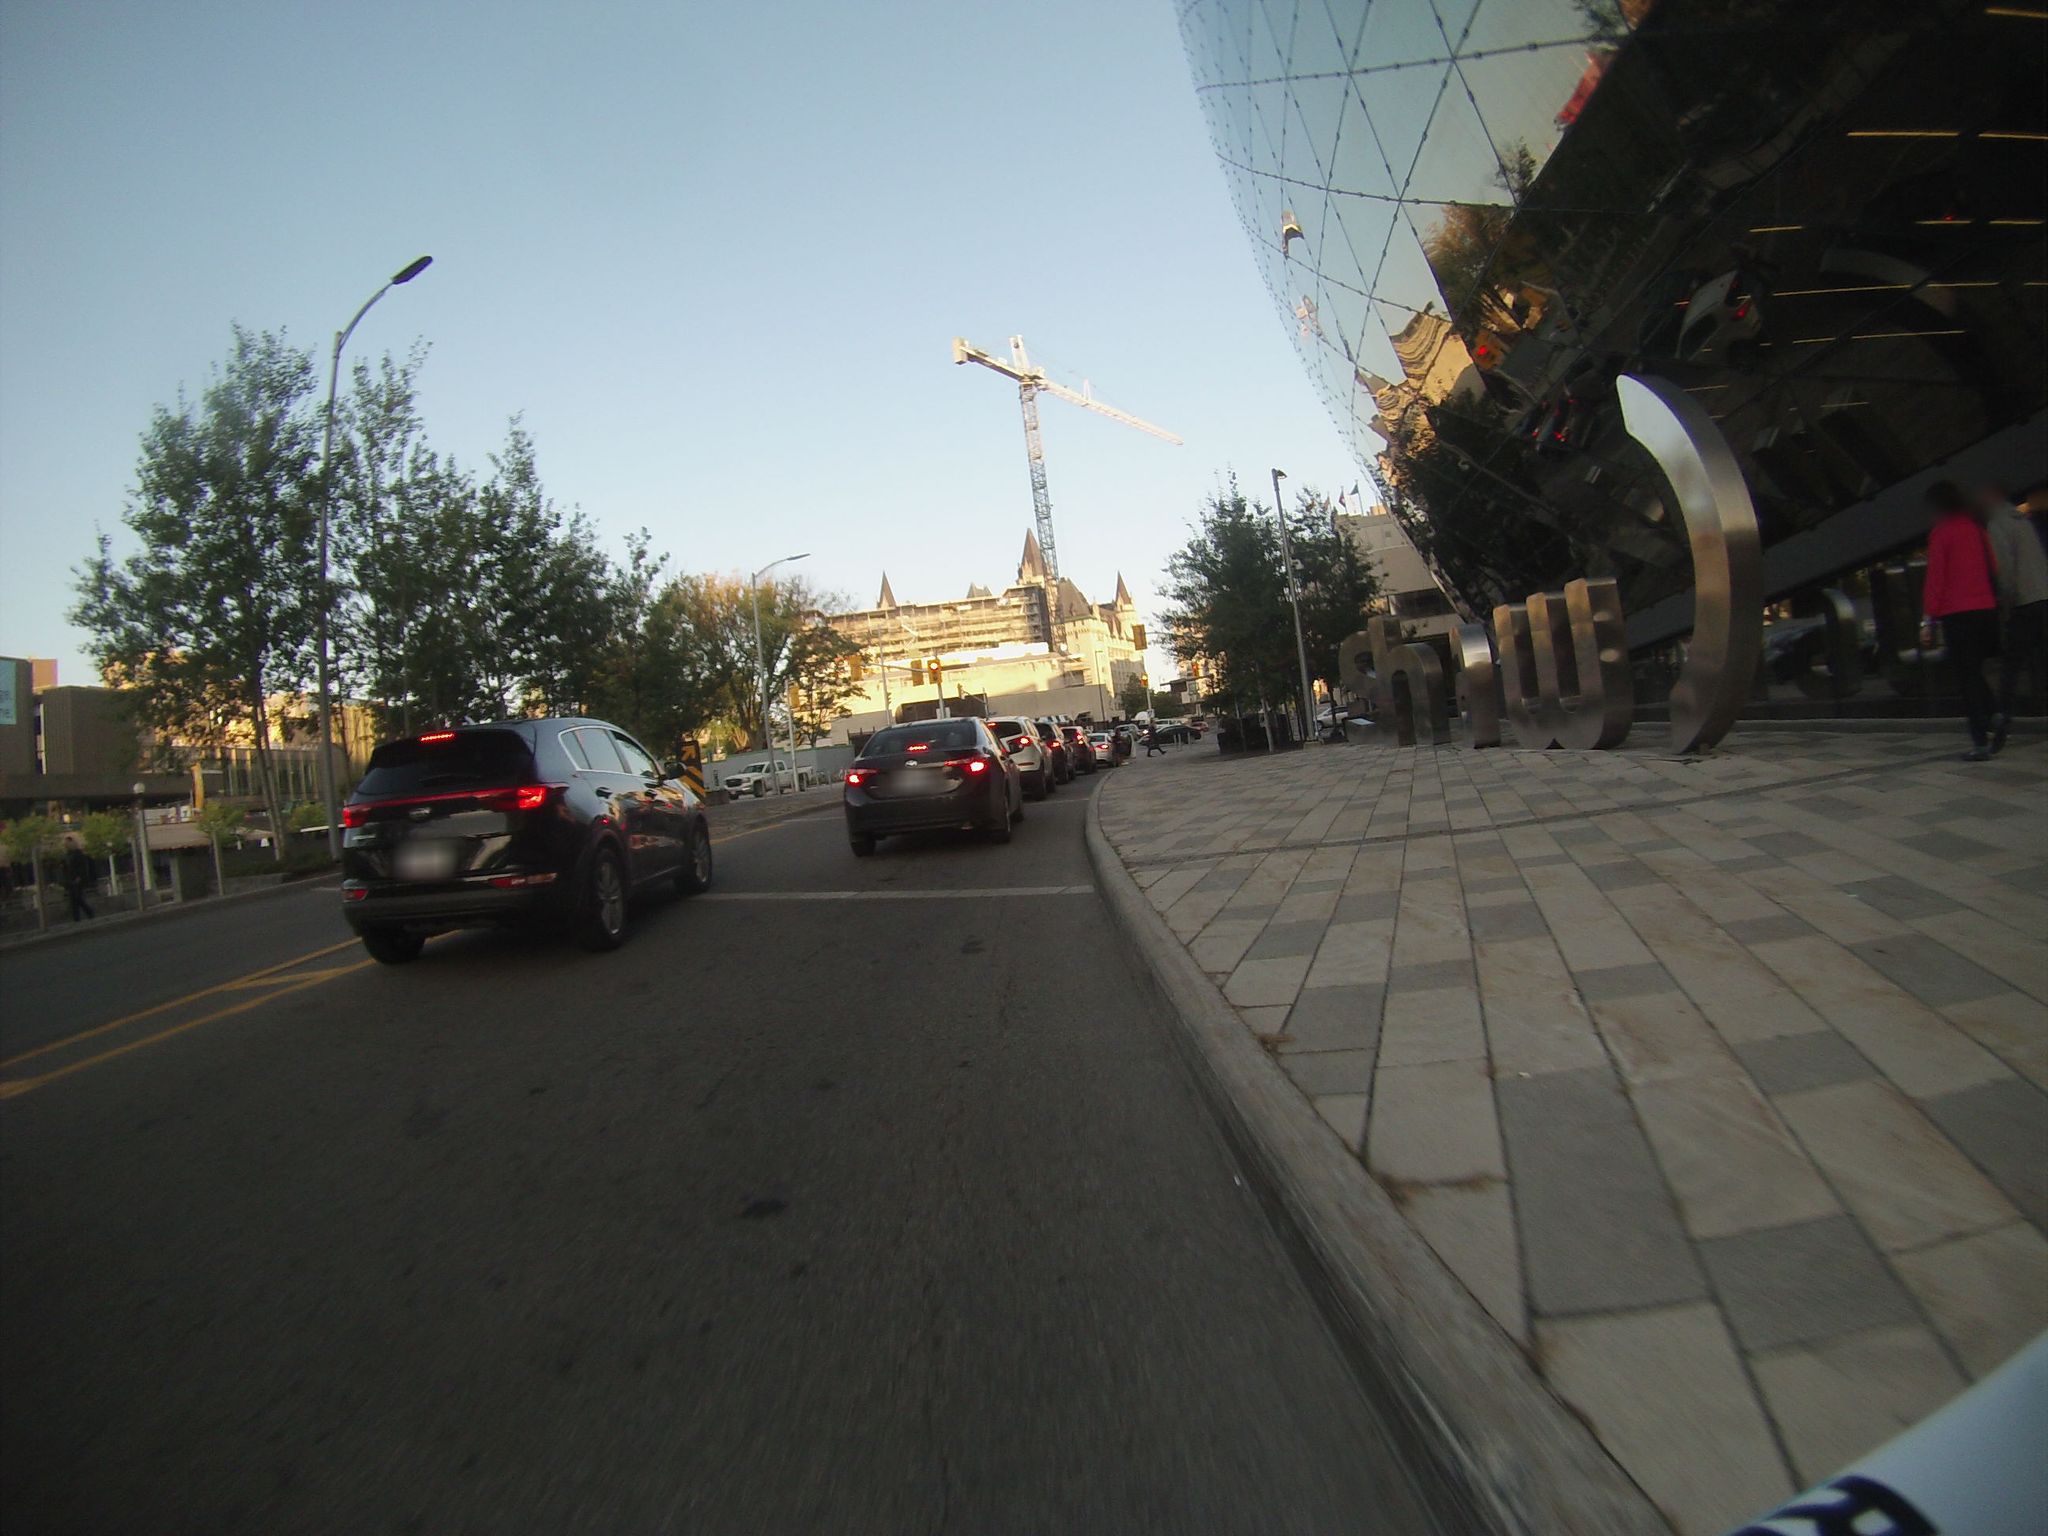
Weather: clear
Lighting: day
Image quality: good
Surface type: driving surface
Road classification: footway
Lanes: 2
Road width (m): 4
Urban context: urban centre
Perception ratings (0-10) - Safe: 1.03, Lively: 7.01, Beautiful: 4.19, Boring: 0.71, Depressing: 3.04, Wealthy: 7.88